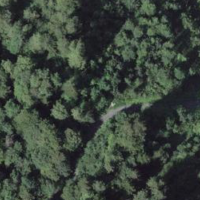
EUNIS habitat code: 43
Species observed at this site:
Geum rivale